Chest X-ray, PA view. Patient: 57 years old, sex F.
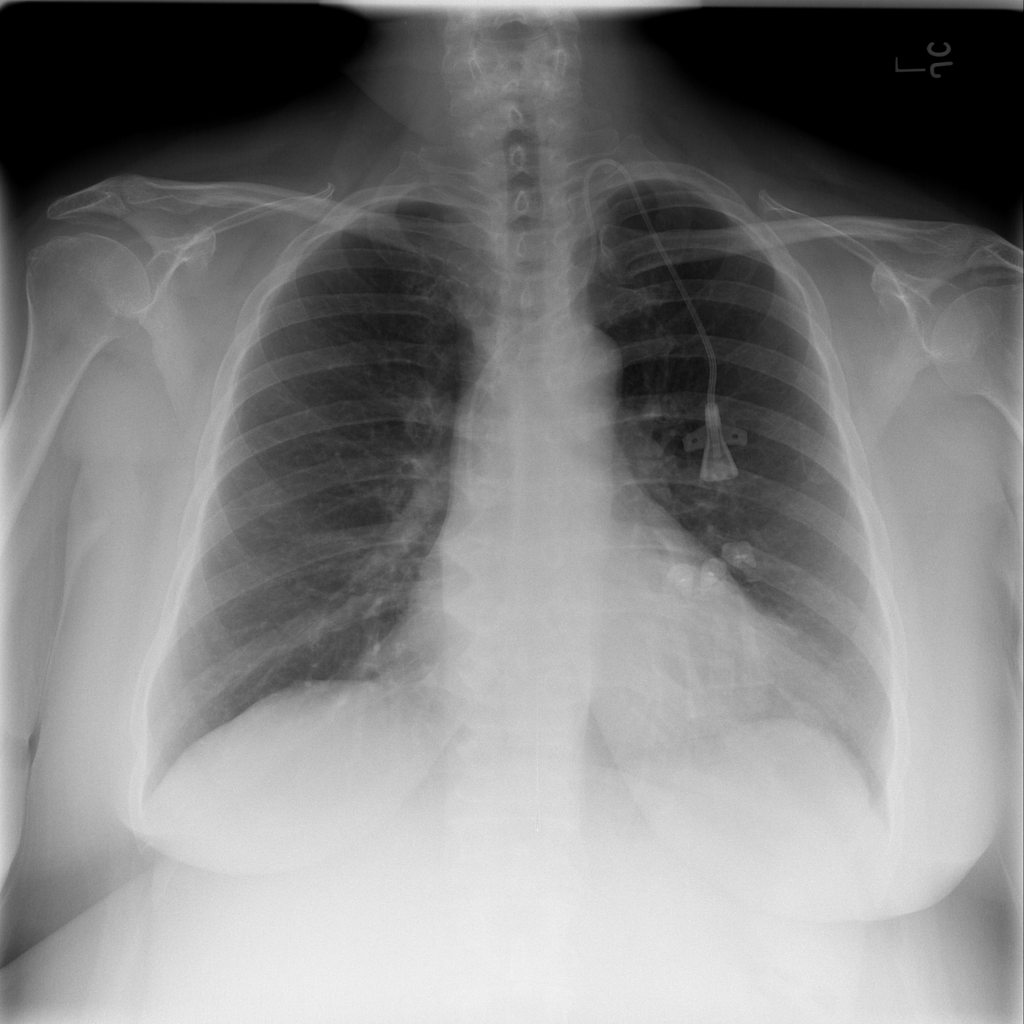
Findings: No Finding